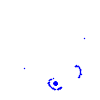
Particle: kaon